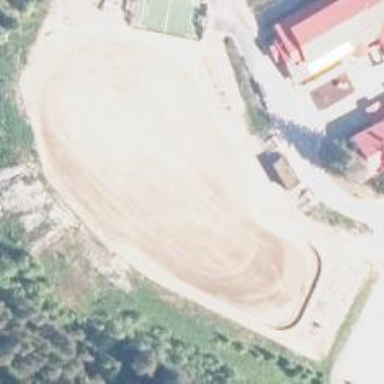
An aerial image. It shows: Sandy pitch for leisure land activities.